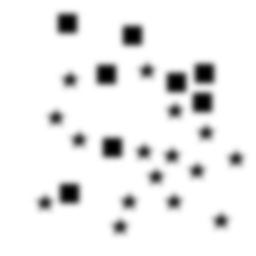
Squares: 8
Triangles: 0
Stars: 16
Total shapes: 24